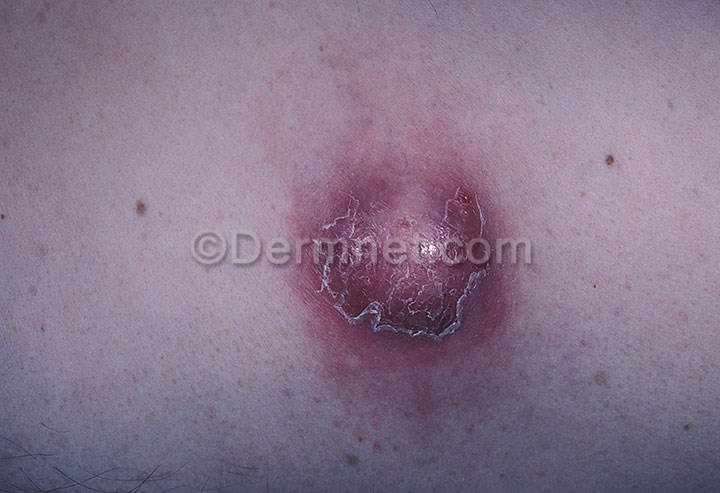
Disease: Cellulitis Impetigo and other Bacterial Infections